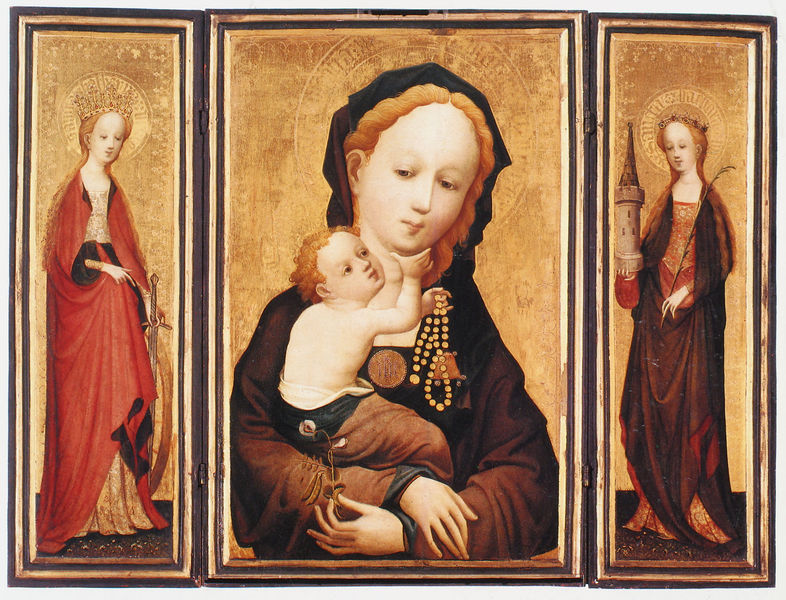
Titel: Triptychon, Muttergottes mit der Wickenblüte
Künstler: Meister der heiligen Veronika
Institution: Köln, Wallraf-Richartz-Museum
Schlagwörter: blau, hand, frauen, gelb, kirchturm, blume, frau, frisur, kleid, schwarz, rot, hände, gewand, gold, haare, mantel, kind, mutter, brosche, krone, turm, adlig, kette, schwert, lilie, altar, heiligenschein, jesus, christlich, königin, golden, heilig, erbse, schote, wicke, maria, madonna, alabaster, dreiteilig, münze, heiligenbild, jesuskind, barbara, triptychon, goldgrundmalerei